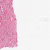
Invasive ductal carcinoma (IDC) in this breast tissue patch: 0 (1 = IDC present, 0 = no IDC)